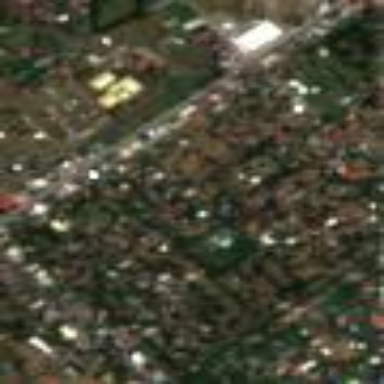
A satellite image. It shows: Residential area with detached houses.